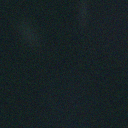
Screen state: off